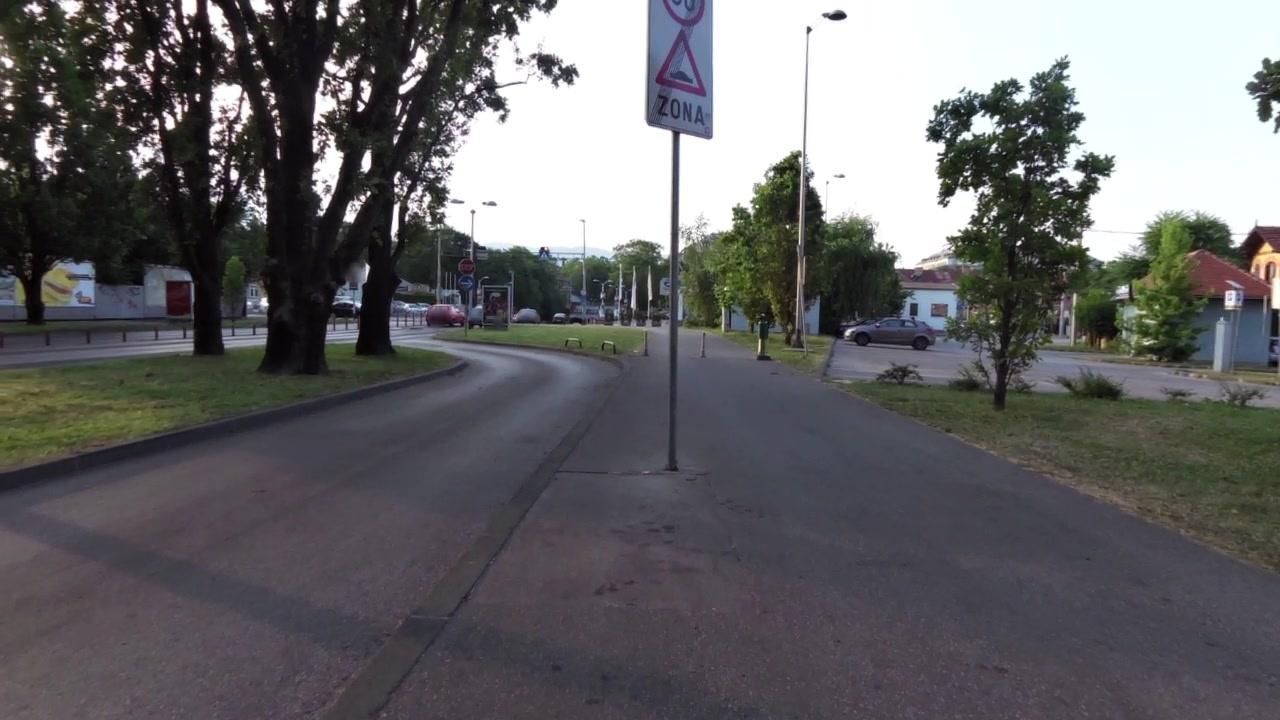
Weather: clear
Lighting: day
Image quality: good
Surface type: cycling surface
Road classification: path
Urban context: urban centre
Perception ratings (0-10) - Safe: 7.81, Lively: 4.22, Beautiful: 7.41, Boring: 4.13, Depressing: 5.89, Wealthy: 3.82